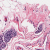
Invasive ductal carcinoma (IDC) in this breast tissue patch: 0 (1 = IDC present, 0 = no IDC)